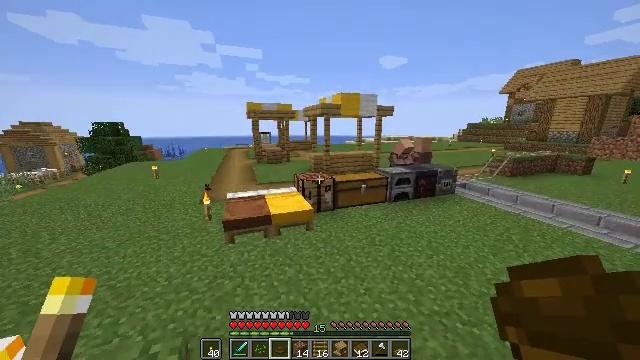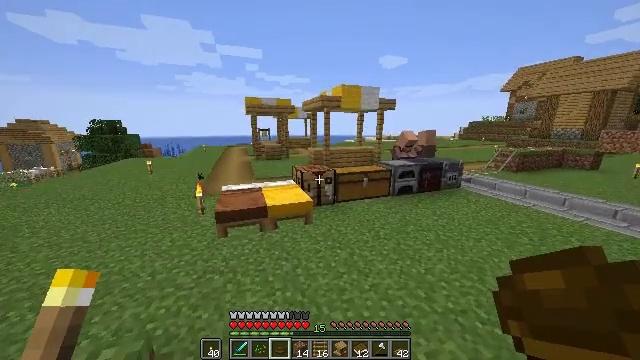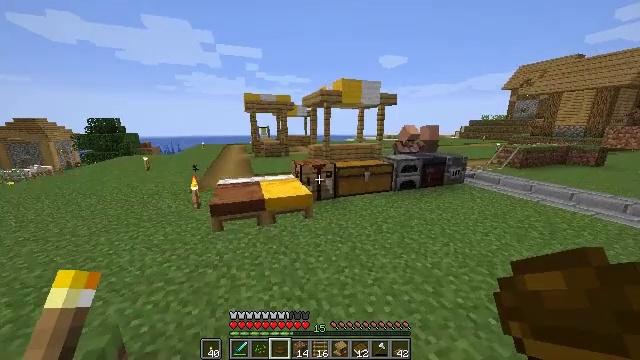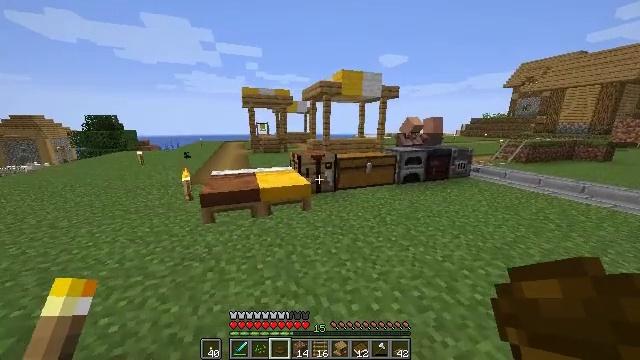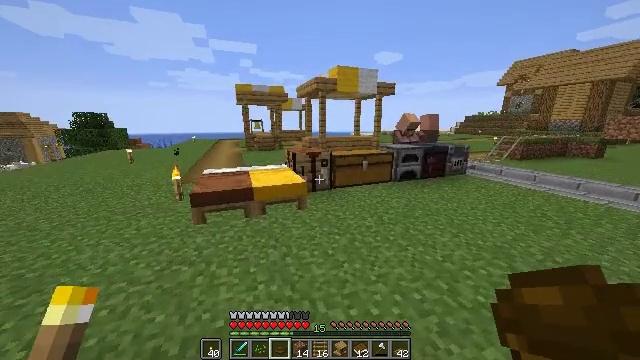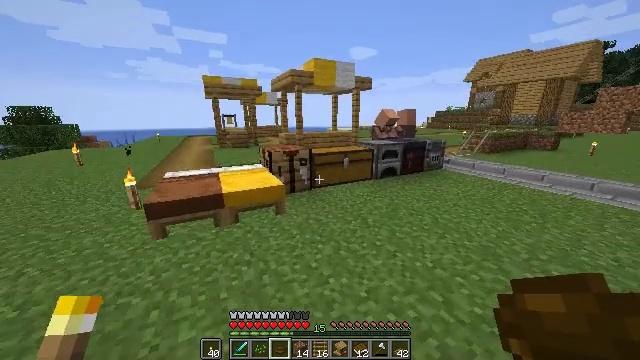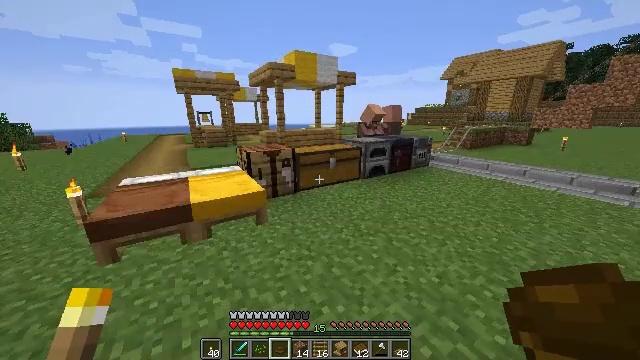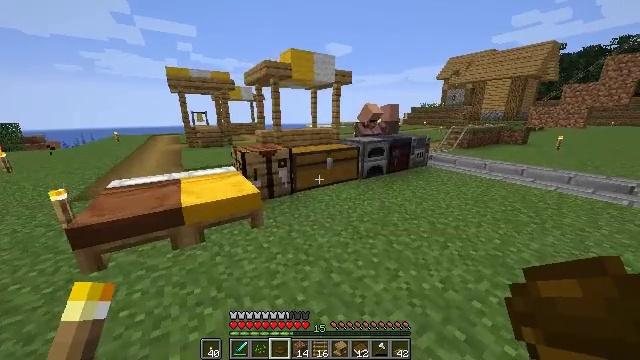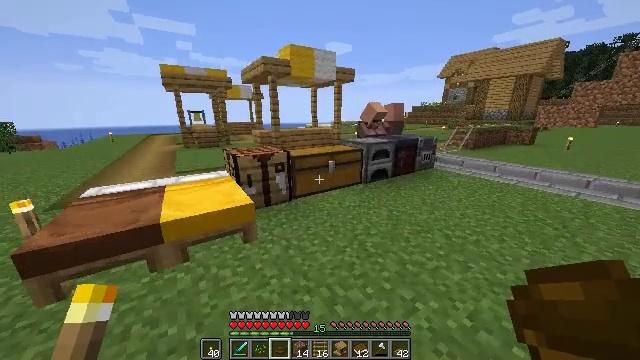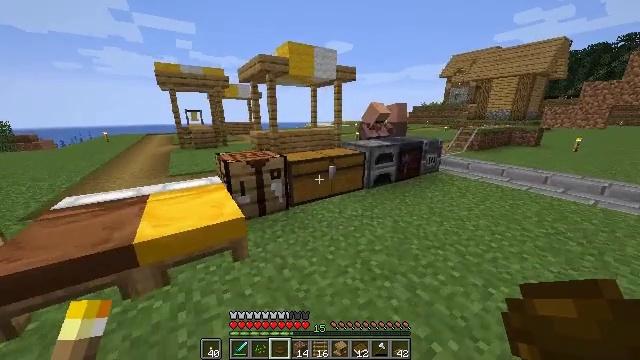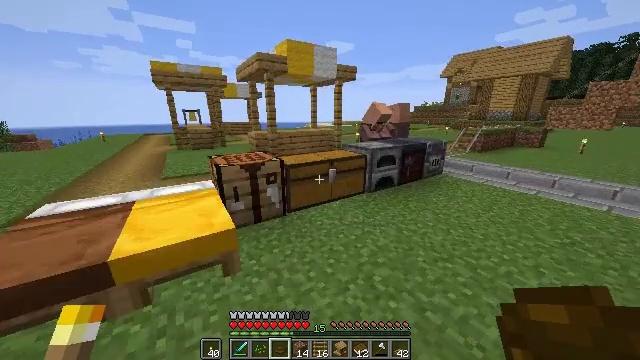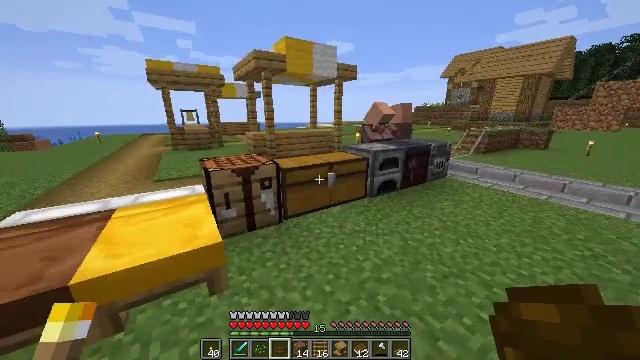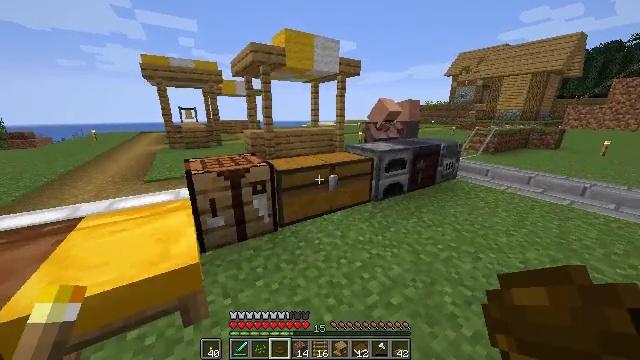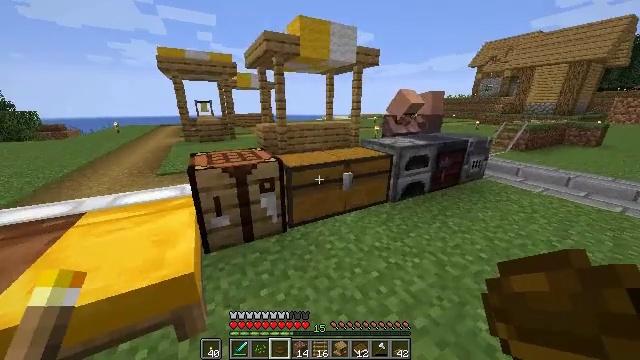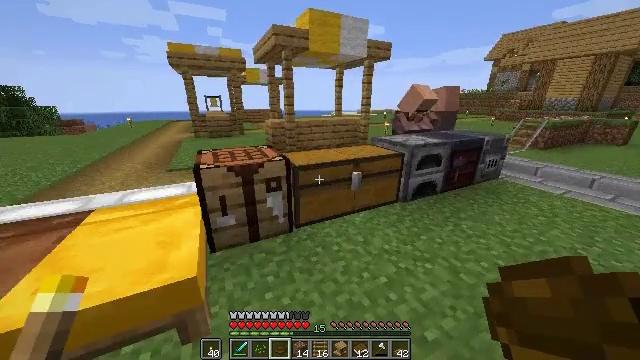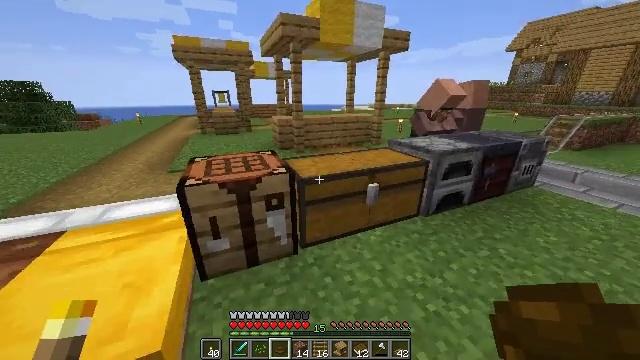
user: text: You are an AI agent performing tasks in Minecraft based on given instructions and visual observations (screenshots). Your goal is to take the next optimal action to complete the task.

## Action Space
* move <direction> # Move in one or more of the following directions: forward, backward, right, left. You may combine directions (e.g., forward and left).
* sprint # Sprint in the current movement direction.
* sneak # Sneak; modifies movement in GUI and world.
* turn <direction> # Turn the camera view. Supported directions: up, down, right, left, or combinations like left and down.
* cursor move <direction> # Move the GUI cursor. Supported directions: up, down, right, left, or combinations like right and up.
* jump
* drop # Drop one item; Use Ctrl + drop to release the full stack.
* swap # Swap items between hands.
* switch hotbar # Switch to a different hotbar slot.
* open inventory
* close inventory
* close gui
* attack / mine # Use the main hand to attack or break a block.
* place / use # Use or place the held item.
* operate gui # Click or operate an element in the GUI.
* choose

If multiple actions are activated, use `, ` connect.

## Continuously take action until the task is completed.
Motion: motion action
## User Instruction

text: Recycle the blast furnace by breaking it.
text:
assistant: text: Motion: move forward
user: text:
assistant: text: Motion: move forward
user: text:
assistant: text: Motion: move forward, sprint
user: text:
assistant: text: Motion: move forward, sprint, turn right
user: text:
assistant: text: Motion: move forward, turn right and down
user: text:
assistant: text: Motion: move forward, turn right
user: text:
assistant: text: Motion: move forward
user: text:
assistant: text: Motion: move forward
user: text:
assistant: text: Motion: move forward
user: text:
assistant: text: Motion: move forward
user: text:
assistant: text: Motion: move forward
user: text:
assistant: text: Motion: move forward
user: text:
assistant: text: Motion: move forward, turn left and down
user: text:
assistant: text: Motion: move forward, turn left and down
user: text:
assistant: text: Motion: move forward, turn left and down
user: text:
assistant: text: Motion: move forward, turn left and down
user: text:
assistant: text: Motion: move forward, turn left and down
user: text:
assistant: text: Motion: move forward, turn left and down
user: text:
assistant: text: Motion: turn down
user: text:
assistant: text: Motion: turn down
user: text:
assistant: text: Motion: turn right and down
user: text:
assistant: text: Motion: turn down, use / place
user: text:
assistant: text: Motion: turn right and down, use / place
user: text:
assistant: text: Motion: turn right and down, use / place
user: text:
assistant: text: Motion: turn right
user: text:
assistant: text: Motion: no_op
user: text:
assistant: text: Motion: open gui
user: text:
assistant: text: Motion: no_op
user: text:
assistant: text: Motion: no_op
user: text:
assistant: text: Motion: no_op